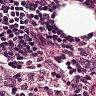
Metastatic tissue present: no